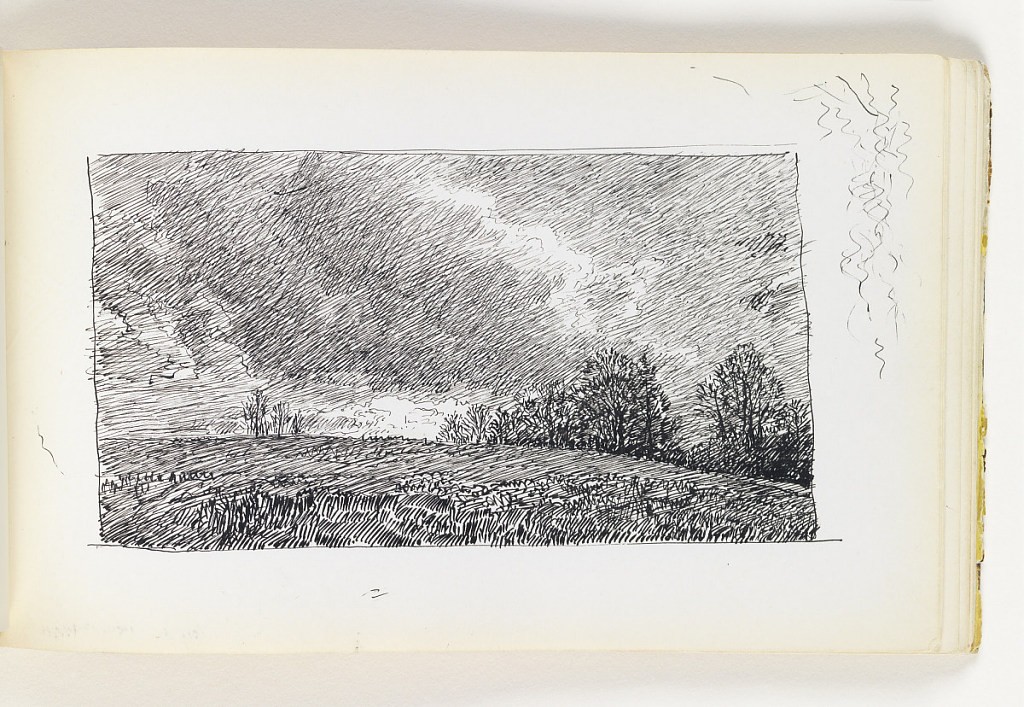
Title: Hillside with Distant Trees on Cloudy Day
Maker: William Trost Richards, American, 1833–1905
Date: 1890–1900
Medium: Pen and black ink on off-white wove paper
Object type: Sketchbook folio
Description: View up a clear hillside with grass with trees in distance at right. Additional trees farther back on left-center horizon. Dark, cloud-filled sky. Miscellaneous pen strokes in top right corner of sheet.